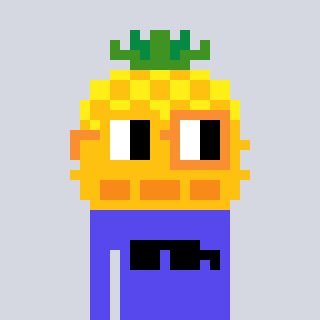
a pixel art character with square yellow and orange glasses, a pineapple-shaped head and a computerblue-colored body on a cool background